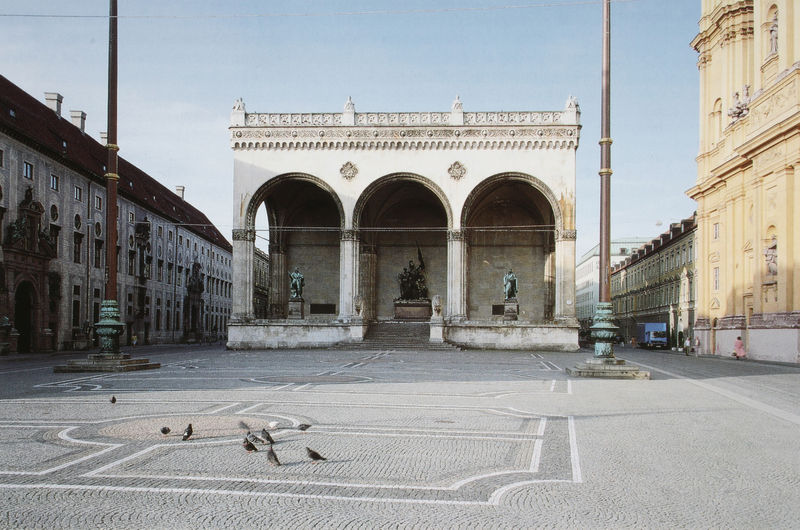
Titel: Ansicht vom Odeonsplatz
Künstler: Friedrich von Gärtner
Standort: München
Institution: Feldherrenhalle
Schlagwörter: blau, dunkel, himmel, schatten, weiß, gelb, ocker, stadt, fenster, frau, glas, grau, hell, laterne, licht, pfeiler, straße, säulen, dach, gebäude, haus, schloss, beige, muster, architektur, mensch, sockel, stein, steine, taube, spiegelung, vögel, brüstung, kirche, sonne, kamin, kamine, kreis, pferde, reiter, rund, skulptur, statue, farbig, ansicht, bogen, fassade, italien, pflaster, venedig, mast, schornsteine, platz, pilaster, auto, figuren, rundbogen, masten, fahnenmast, schlacht, seile, treppe, treppen, reflexe, streng, aufgang, stufen, bronze, plastik, menschenleer, tor, halle, foto, fotografie, photographie, straßen, bögen, eingang, kopfstein, loggia, stangen, münchen, palast, balustrade, denkmal, symmetrisch, tauben, asphalt, fußgängerzone, kopfsteinpflaster, pflastersteine, mosaik, arkaden, kapitelle, rom, photo, fries, portal, fensterreihen, triumph, gesims, skulpturen, löwen, portale, statuen, archivolten, farbfoto, residenz, portikus, rundbögen, zentral, tilly, florenz, etagen, tempel, pavillon, fotographie, pavillion, stockwerke, grabmal, klassisch, reiterstandbild, triumpfbogen, triumphbogen, fahnenstange, theatinerkirche, porta, baluster, aut, reppe, markusplatz, feldherrnhalle, odeonsplatz, schattenseite, maurisch, bronzen, farbfotografie, schlosshof, feldherrenhalle, laster, lkw, kannleiert, loggia dei lanzi, sonnenseite, cione, denmäler, talenti, plaza, 19. jahrhundert, lkq, loggia di lanzi, auto lkw, fassaden#, pflastersetne